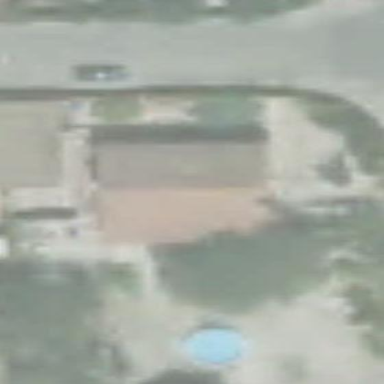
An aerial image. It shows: Terrace building.